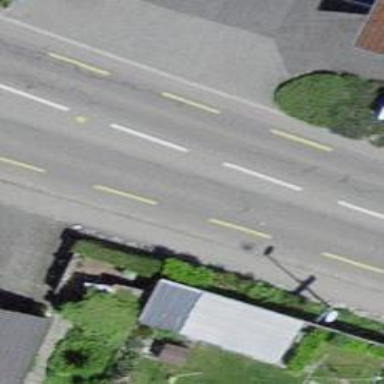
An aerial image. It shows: Secondary road with asphalt surface and dedicated cycle lane.